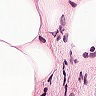
Metastatic tissue present: no